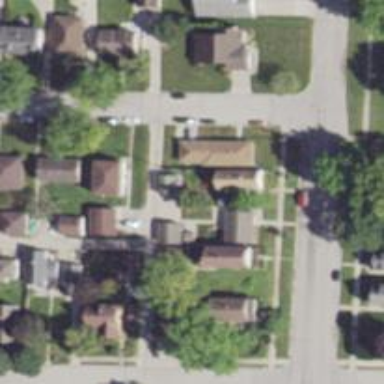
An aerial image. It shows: Alley classified as service road.